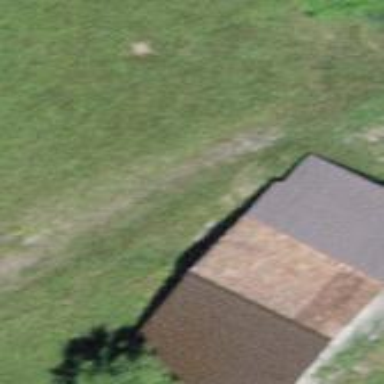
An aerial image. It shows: Barn.